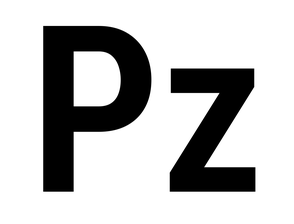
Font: Roboto_Condensed_SemiBold